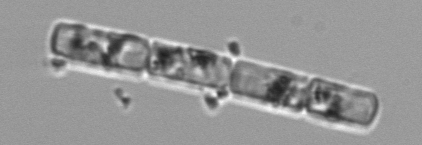
Label: Guinardia_delicatula